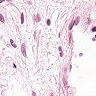
Metastatic tissue present: no